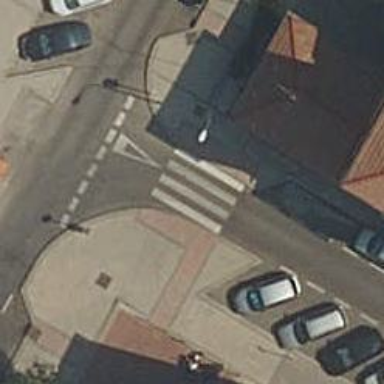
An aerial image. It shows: Zebra crossing on the road.